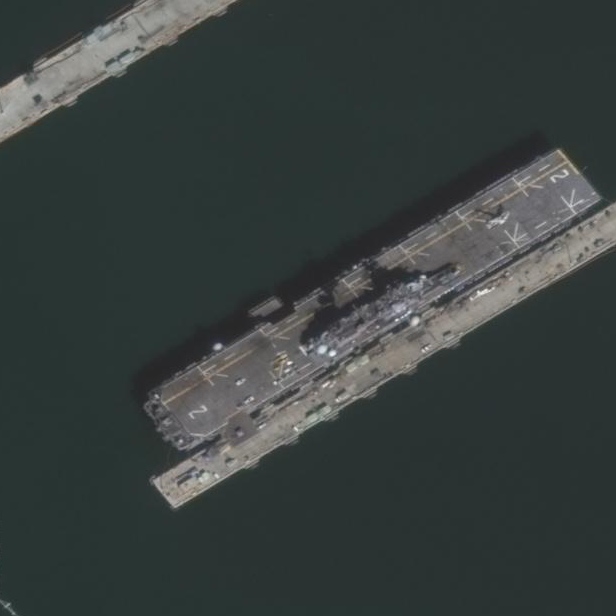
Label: Wasp-class_assault_ship